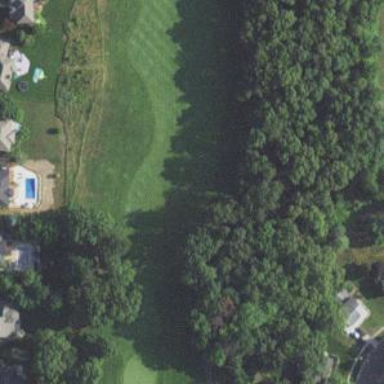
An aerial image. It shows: Golf fairway surrounded by grass.